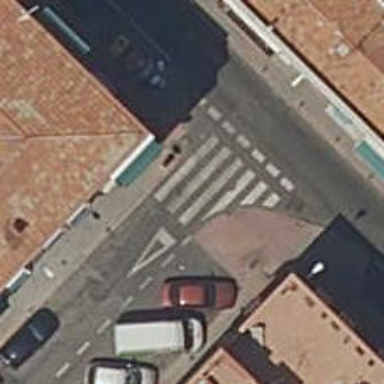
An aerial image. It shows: Uncontrolled road crossing.